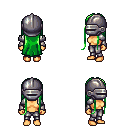
a pixel art fantasy rpg character, female body template, human, tanned skin, steel arm armor, metal pants, green extra-long hairstyle, metal helm, four views (front, back, left, right), 2x2 character sprite sheet, small pixel art, hard edges, no anti-aliasing